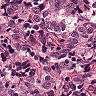
Metastatic tissue present: yes